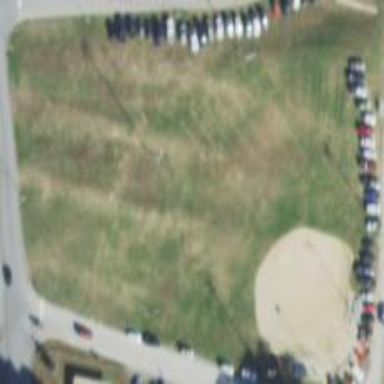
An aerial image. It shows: Baseball pitch for leisure land activities.